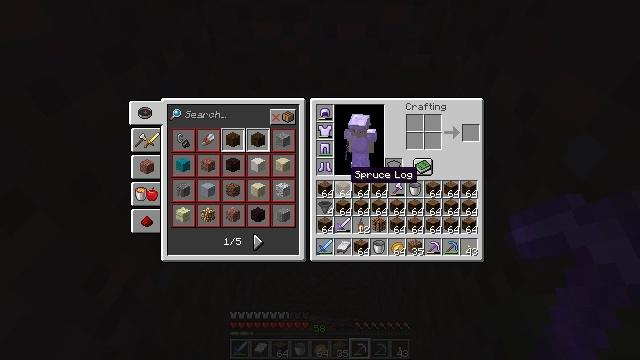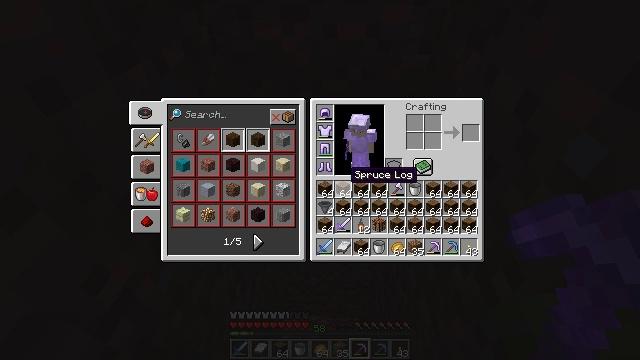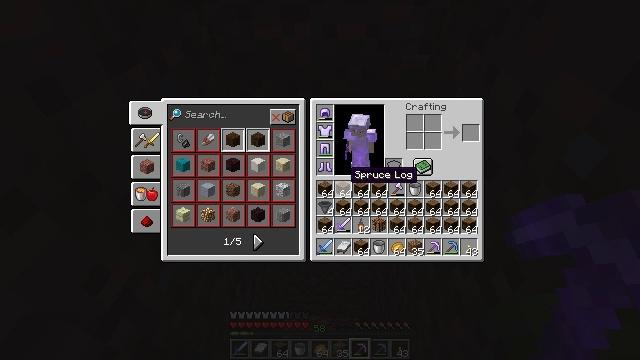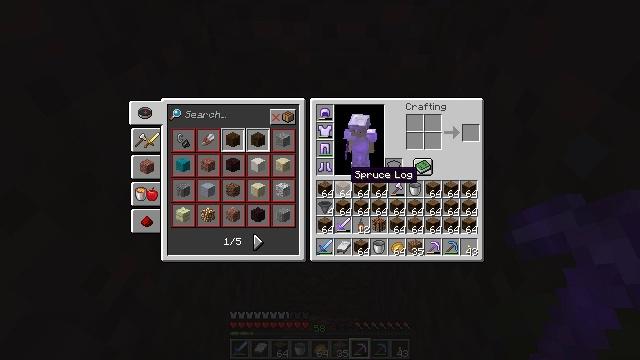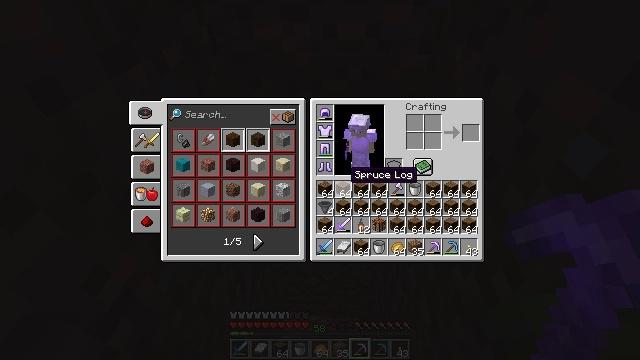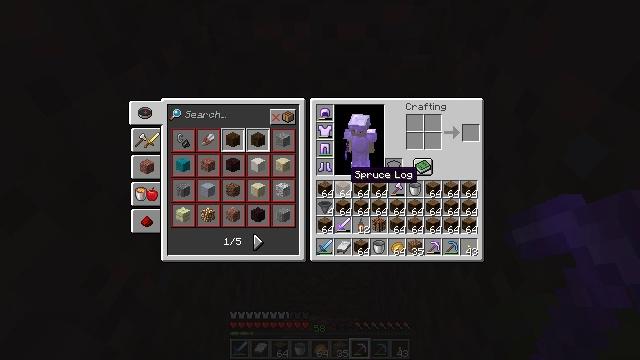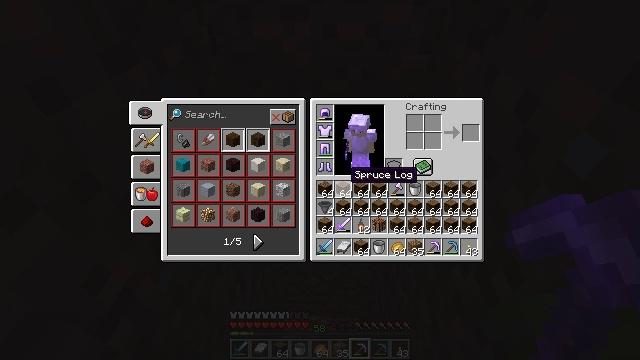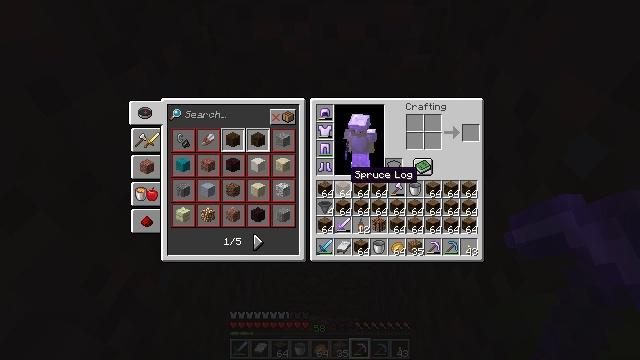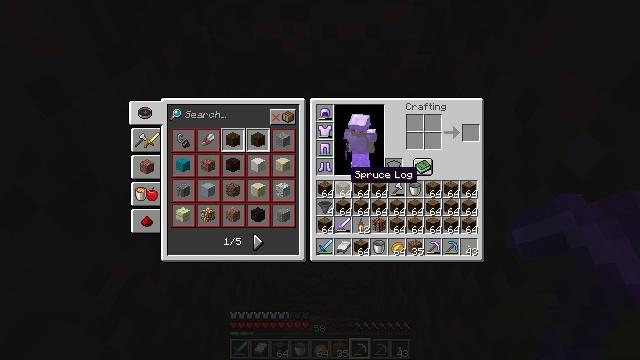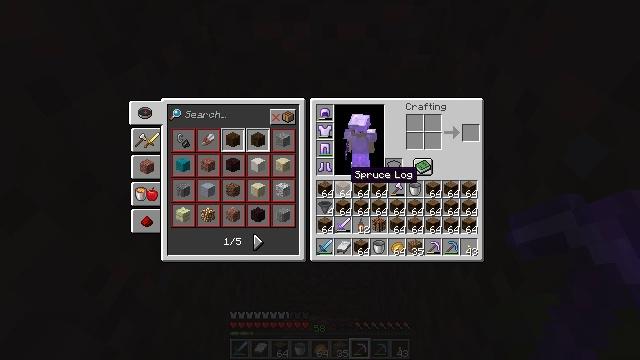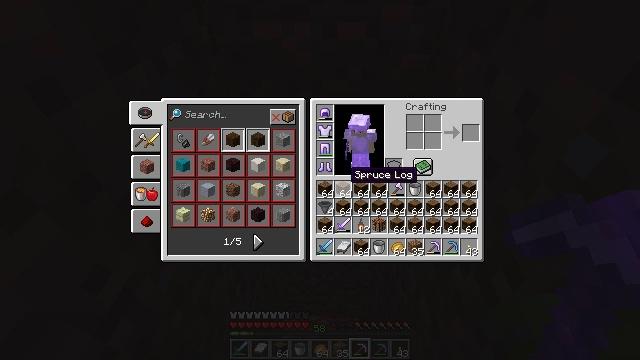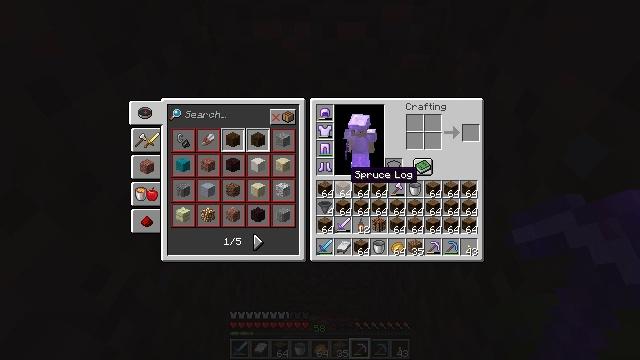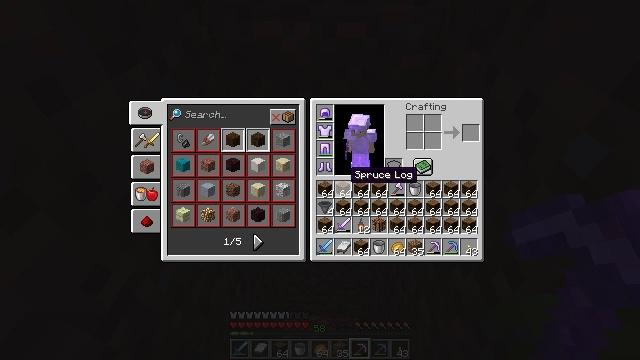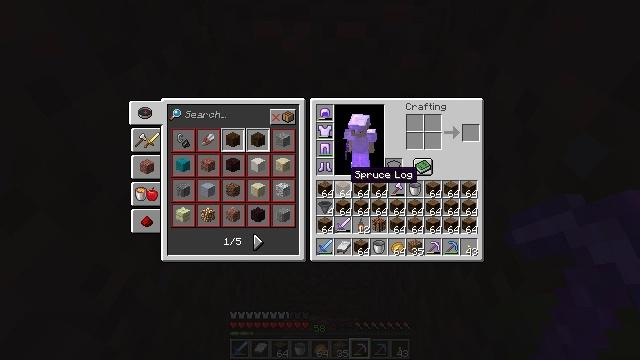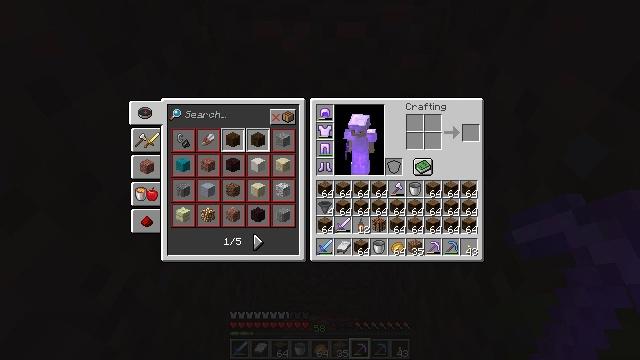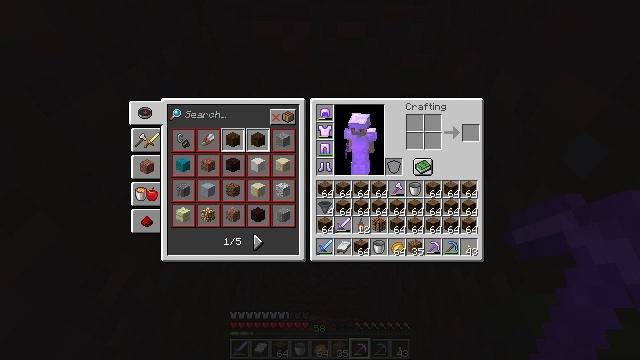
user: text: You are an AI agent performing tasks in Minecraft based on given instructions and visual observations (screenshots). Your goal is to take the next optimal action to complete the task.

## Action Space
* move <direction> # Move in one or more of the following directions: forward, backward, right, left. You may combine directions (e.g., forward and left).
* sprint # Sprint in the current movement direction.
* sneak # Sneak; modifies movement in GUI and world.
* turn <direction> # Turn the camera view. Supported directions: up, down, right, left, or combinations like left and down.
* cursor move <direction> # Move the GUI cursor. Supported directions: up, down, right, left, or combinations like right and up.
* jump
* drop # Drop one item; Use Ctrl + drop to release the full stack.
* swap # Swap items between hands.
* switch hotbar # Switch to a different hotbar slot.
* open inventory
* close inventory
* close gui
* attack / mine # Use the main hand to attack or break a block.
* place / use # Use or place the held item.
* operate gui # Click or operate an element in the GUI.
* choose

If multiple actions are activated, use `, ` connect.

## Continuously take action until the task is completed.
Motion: motion action
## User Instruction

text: Remove a spruce log from the inventory.
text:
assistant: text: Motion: no_op
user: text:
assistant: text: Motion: no_op
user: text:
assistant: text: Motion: no_op
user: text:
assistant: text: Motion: no_op
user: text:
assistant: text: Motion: no_op
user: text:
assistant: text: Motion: no_op
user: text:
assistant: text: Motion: no_op
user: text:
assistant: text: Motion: no_op
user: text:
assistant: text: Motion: no_op
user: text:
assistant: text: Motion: no_op
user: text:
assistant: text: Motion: no_op
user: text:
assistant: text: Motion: no_op
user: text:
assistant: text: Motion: no_op
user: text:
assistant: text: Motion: cursor move up
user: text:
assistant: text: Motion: cursor move up
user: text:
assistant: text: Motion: cursor move up
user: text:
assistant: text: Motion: cursor move up
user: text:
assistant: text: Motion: cursor move up
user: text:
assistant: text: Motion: cursor move up
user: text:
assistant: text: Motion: no_op
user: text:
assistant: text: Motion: no_op
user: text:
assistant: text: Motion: no_op
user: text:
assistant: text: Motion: close gui
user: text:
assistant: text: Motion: open inventory
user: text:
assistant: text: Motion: no_op
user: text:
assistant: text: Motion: move back
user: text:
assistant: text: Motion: move back
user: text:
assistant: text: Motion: move back
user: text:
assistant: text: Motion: move back, turn right and up
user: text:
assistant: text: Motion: move back, turn right and down